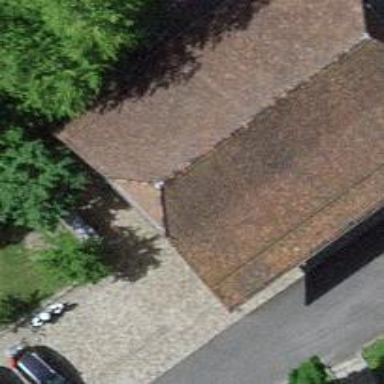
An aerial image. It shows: Rural barn.